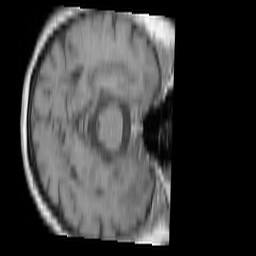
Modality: T1w
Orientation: axial
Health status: ill
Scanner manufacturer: siemens
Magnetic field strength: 3 T
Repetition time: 0.4 s
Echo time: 0.00272 s